Interaction volume radius: 10 \u00c5
Interaction volume height: 20 \u00c5
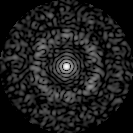
Disorder parameter: 0.8446